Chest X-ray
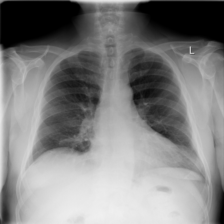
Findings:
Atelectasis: negative
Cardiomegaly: negative
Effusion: negative
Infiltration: negative
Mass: negative
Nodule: negative
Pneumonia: negative
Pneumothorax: negative
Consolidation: negative
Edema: negative
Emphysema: negative
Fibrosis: negative
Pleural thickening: negative
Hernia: negative